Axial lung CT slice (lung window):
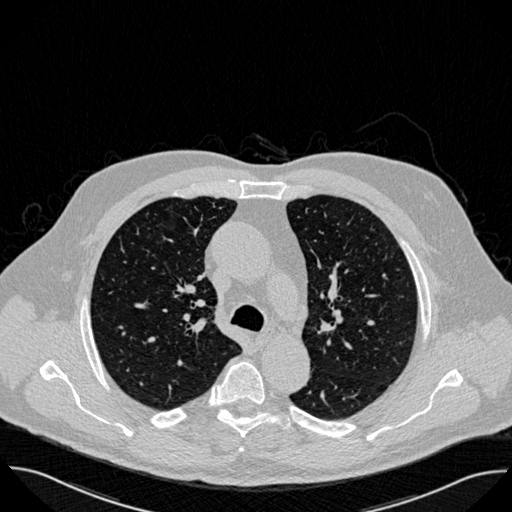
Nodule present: no